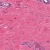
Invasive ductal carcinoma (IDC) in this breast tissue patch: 0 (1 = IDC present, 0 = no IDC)